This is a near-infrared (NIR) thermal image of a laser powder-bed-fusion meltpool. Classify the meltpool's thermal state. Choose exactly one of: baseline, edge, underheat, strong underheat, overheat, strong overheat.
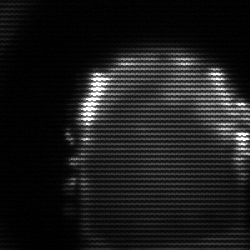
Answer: baseline